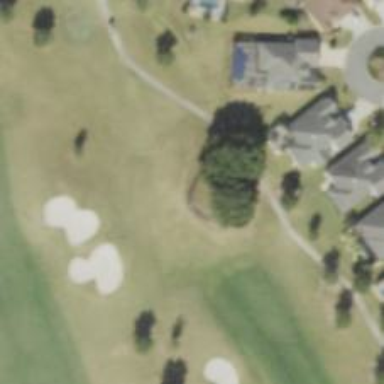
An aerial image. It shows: Path designated for golf carts.